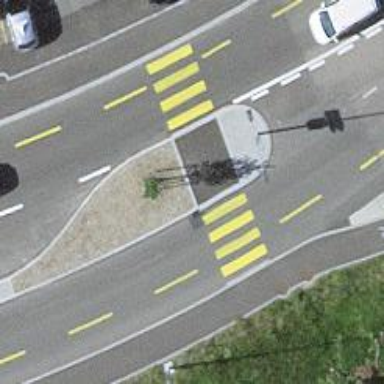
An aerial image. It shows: Uncontrolled zebra crossing with central island. The crossing is marked with zebra stripes.